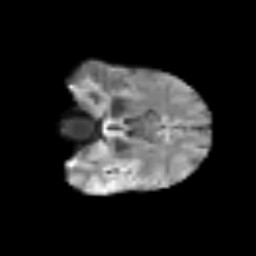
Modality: T2w
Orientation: coronal
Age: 58
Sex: male
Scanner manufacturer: siemens
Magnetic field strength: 3 T
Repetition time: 3.2 s
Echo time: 0.081 s